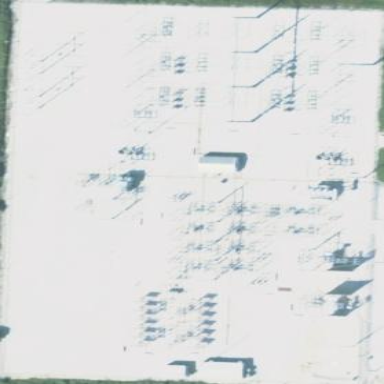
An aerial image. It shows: Fence surrounds transmission level power substation.